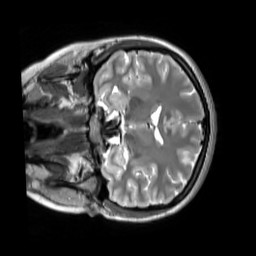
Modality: T2w
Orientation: coronal
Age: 22
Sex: female
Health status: ill
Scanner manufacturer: siemens
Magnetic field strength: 3 T
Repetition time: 2.8 s
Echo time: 0.326 s